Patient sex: F
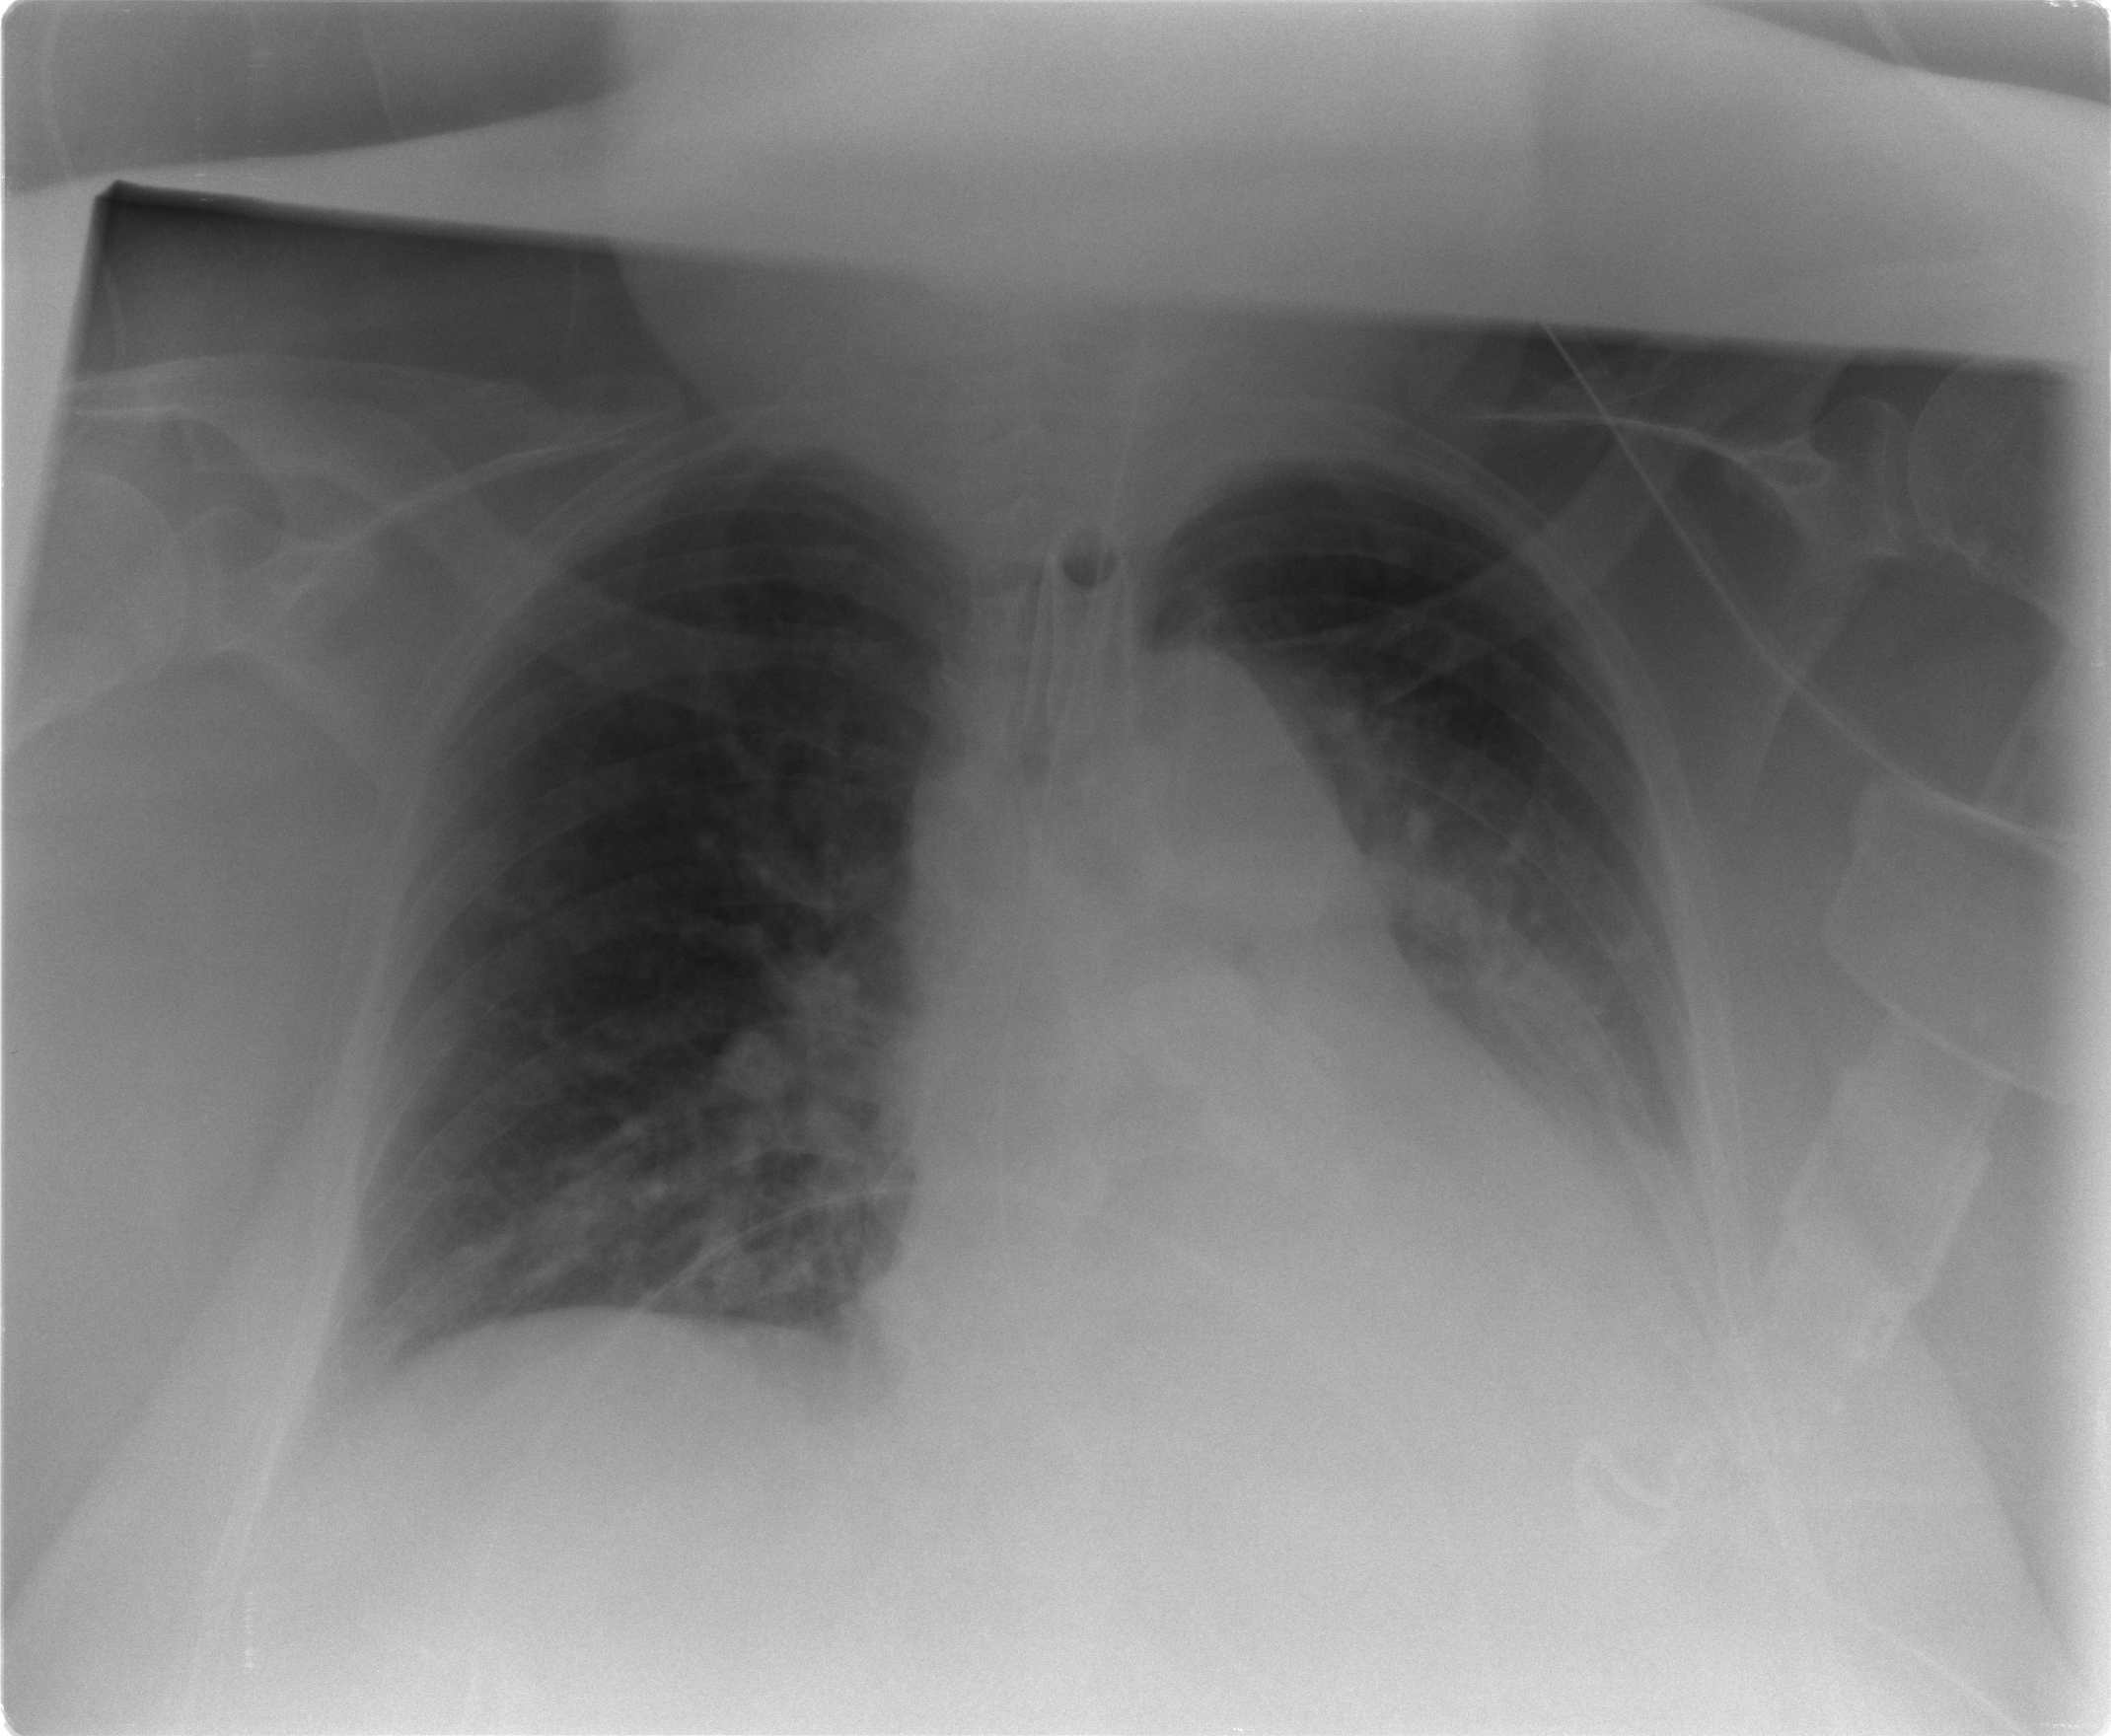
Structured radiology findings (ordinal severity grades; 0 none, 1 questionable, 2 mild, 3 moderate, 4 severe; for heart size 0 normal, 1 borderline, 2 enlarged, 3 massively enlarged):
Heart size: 2
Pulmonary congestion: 2
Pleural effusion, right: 0
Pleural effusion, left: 2
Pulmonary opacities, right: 0
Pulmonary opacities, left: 2
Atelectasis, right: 0
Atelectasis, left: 2